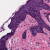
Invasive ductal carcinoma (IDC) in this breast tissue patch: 0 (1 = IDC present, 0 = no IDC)